Question: I try to calculate and display a point on an image. Suppose I have the following points:
'''
A = (x1, y1)
B = (x2, y2)
C = (x3, y3)
'''
I want to calculate the coordinates of the resulting vector between the vectors AB and AC. What I thought:
'''
AB=(x2-x1,y2-y1)
AC=(x3-x1,y3-y1)
'''
and the resulting vector would be
'''
AD(for example)=(((x2-x1)+(x3-x1)),((y2-y1)+(y3-y1)))
'''
I'm not sure I thought well mathematically, but my biggest problem is that the result does not match the image, the coordinates can give negative numbers after this calculation. How can I find the coordinates of the resulting vector so that I can display it on an image?
I also added a small image, to better understand what I'm trying to say:

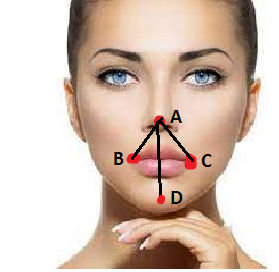
Answer: Hmm so if I see it right you want something between mirror and projection ... As there is probably no guarantee than AB and AC are symmetrical ...
I would try this using vector math:
<URL>
'''
ba = A-B
bc = C-B
E = B + bc* dot(ba,bc)/(|bc|^2)
D = E + (E-A)
D = 2.0*E - A
D = 2.0*(B + bc* dot(ba,bc)/(|bc|^2)) - A
'''
Where 'dot(a,b)=a.x*b.x+a.y*b.y' is scalar multiplication and '|a|^2=(a.x*a.x)+(a.y*a.y)' is vector size squared
So the 'E' is perpendicular projection of 'A' onto 'BC' and 'D' is mirror reflection of 'A' around 'E' and 'BC' ...